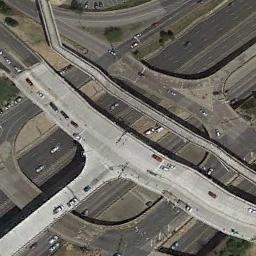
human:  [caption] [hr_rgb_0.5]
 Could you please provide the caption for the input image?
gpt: There are many cars on the road under the overpass .

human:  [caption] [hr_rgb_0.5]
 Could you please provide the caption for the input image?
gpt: There are three overpasses built above the other three roads .

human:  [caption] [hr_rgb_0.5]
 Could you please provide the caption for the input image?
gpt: The intricated overpasses is over the roads and some cars are driving on the roads and the overpass .

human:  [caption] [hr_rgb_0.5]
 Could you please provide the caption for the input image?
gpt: The overpass is next to the bare land with some cars .

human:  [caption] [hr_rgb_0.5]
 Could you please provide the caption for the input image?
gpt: There are roads beneath the overpass with some cars .